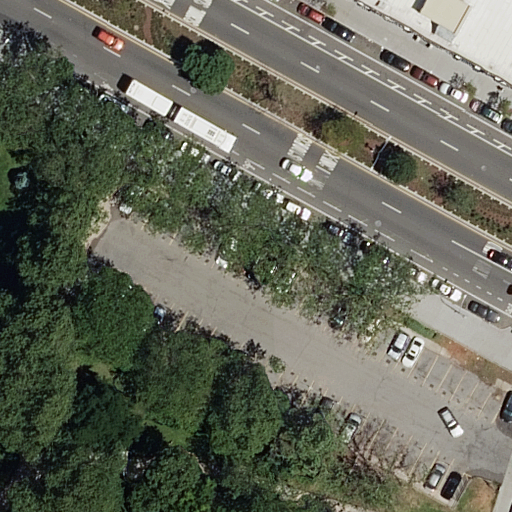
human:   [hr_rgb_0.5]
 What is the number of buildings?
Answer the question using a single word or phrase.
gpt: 1

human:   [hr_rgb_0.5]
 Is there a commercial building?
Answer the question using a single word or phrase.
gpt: no

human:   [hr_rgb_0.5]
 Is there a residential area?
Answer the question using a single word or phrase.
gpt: yes

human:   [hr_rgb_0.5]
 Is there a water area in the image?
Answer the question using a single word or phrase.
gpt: no

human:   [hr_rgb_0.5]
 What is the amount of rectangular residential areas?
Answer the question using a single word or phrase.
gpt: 1

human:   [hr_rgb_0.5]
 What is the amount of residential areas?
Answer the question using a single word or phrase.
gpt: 1

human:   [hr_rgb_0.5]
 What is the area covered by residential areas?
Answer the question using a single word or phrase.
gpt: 9802m2

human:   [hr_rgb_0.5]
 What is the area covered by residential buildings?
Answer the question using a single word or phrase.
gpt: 259m2

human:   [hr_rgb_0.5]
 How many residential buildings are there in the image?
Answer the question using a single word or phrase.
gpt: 1

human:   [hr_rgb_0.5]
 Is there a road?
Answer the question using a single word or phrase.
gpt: yes

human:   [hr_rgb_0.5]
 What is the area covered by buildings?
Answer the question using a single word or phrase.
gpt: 259m2

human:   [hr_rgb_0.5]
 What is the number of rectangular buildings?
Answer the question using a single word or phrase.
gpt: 1

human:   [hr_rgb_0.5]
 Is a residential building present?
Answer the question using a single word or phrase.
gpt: yes

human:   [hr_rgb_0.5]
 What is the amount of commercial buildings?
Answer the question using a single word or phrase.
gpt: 0

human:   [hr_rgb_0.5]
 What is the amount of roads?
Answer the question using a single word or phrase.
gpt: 7

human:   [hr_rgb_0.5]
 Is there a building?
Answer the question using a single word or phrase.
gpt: yes

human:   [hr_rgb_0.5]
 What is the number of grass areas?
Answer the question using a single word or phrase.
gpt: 1

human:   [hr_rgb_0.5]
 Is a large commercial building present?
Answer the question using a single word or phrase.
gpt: no

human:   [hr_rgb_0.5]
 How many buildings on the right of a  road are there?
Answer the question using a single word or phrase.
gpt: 1

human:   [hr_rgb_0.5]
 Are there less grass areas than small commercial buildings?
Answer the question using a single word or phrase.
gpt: no

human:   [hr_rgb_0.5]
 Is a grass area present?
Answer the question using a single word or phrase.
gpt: yes

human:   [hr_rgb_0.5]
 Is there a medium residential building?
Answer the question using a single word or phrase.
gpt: yes

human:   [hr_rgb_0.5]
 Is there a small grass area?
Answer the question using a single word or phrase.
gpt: no

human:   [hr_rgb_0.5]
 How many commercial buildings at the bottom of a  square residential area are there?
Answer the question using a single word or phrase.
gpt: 0

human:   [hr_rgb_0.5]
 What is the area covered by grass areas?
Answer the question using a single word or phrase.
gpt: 721m2

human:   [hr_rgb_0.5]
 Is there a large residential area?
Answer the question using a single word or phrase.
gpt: yes

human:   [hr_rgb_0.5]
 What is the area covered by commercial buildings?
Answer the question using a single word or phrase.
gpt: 0m2

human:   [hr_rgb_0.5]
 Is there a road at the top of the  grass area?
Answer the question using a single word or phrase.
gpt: yes

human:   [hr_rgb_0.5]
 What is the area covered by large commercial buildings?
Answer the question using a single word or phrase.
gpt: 0m2

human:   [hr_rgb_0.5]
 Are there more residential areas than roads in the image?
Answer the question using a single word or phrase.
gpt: no

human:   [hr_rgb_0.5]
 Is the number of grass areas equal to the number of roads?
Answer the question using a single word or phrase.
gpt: no

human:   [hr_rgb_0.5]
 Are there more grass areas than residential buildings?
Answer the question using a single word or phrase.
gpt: no

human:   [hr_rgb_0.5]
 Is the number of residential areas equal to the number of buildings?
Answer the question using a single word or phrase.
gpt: yes

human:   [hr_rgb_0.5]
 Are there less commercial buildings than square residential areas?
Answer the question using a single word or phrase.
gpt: no

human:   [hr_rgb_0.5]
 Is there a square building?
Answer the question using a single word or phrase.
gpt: no

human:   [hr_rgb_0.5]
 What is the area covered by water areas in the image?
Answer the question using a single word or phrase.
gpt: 0m2

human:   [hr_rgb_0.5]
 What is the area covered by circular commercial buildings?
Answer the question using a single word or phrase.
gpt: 0m2

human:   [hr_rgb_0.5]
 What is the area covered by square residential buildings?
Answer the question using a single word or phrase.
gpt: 0m2

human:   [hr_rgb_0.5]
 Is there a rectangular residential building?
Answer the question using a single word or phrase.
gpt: yes

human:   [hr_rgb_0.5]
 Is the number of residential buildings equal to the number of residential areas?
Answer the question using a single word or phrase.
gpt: yes

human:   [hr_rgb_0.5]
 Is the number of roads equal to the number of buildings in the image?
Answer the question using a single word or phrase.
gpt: no

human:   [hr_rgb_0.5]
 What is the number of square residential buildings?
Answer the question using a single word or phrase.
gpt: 0

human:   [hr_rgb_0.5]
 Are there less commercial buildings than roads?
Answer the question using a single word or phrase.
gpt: yes

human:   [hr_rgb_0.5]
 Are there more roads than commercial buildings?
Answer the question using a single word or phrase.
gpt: yes

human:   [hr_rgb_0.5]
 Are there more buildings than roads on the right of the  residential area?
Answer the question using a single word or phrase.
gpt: yes

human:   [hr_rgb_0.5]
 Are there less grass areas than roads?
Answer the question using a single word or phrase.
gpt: yes

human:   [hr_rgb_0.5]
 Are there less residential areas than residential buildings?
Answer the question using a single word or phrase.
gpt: no

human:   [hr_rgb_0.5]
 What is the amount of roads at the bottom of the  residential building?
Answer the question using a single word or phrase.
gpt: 4

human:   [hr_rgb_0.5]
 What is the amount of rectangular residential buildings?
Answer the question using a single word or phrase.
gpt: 1

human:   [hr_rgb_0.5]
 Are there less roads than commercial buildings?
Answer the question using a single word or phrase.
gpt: no

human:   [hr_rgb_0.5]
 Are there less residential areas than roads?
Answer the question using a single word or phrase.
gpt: yes

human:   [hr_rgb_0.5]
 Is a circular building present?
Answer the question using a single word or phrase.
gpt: no

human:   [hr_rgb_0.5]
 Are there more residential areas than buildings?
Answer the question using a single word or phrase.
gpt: no

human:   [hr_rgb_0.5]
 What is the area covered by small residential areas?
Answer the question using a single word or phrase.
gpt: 0m2

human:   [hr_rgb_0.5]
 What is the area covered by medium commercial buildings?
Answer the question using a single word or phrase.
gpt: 0m2

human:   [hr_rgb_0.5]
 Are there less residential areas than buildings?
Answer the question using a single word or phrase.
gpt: no

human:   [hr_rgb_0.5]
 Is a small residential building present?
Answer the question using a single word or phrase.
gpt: no

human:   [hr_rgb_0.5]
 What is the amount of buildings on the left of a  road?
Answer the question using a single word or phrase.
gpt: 0

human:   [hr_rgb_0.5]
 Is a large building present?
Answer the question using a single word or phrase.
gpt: no

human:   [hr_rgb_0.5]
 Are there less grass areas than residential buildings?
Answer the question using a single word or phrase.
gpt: no

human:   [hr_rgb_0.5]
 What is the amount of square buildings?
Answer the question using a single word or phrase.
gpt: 0

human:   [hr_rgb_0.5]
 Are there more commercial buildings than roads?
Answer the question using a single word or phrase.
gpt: no

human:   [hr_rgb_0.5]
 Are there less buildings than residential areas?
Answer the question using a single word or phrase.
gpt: no

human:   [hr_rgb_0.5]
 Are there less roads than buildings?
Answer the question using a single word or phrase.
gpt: no